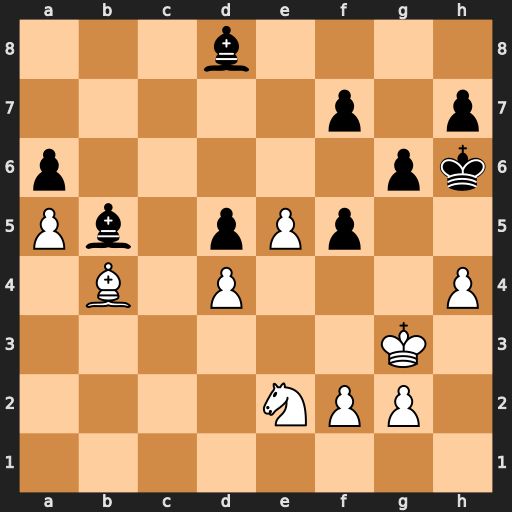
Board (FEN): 3b4/5p1p/p5pk/Pb1pPp2/1B1P3P/6K1/4NPP1/8
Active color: w
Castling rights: -
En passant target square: -
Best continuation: Bf8+ Kh5 Nf4#